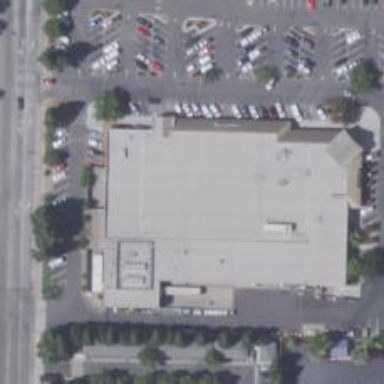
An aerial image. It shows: Supermarket.